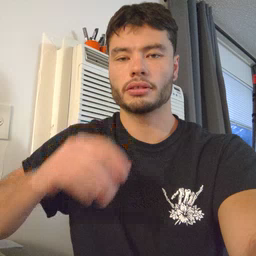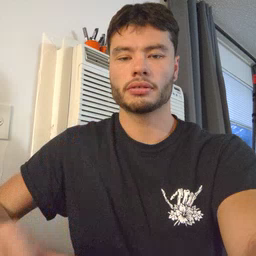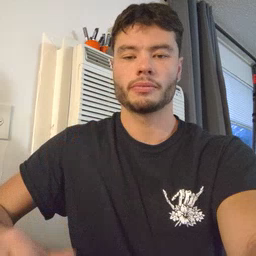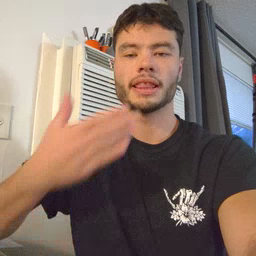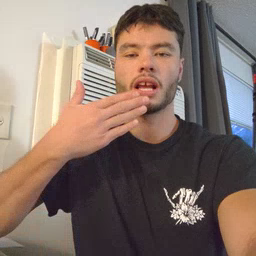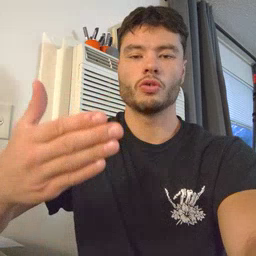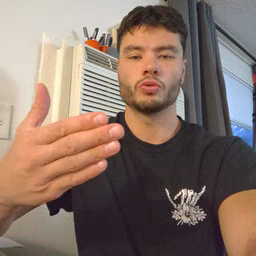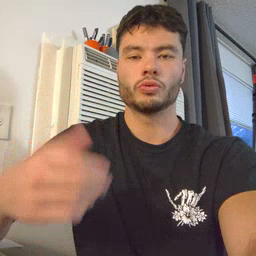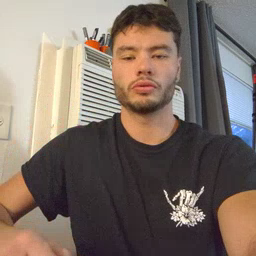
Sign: thankyou